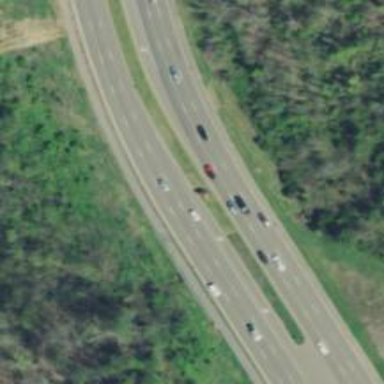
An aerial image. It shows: Primary highway.